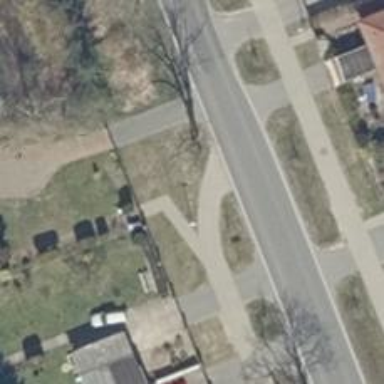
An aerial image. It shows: Asphalt sidewalk.